Interaction volume radius: 5 \u00c5
Interaction volume height: 25 \u00c5
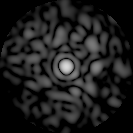
Disorder parameter: 0.8513